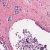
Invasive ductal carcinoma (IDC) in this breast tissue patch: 0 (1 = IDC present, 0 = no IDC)